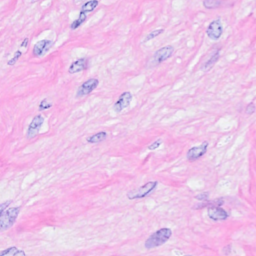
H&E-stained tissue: Breast